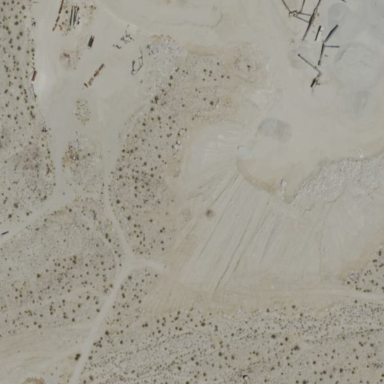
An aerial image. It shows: Quarry with gravel and sand resources.